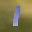
Label: 1